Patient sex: M
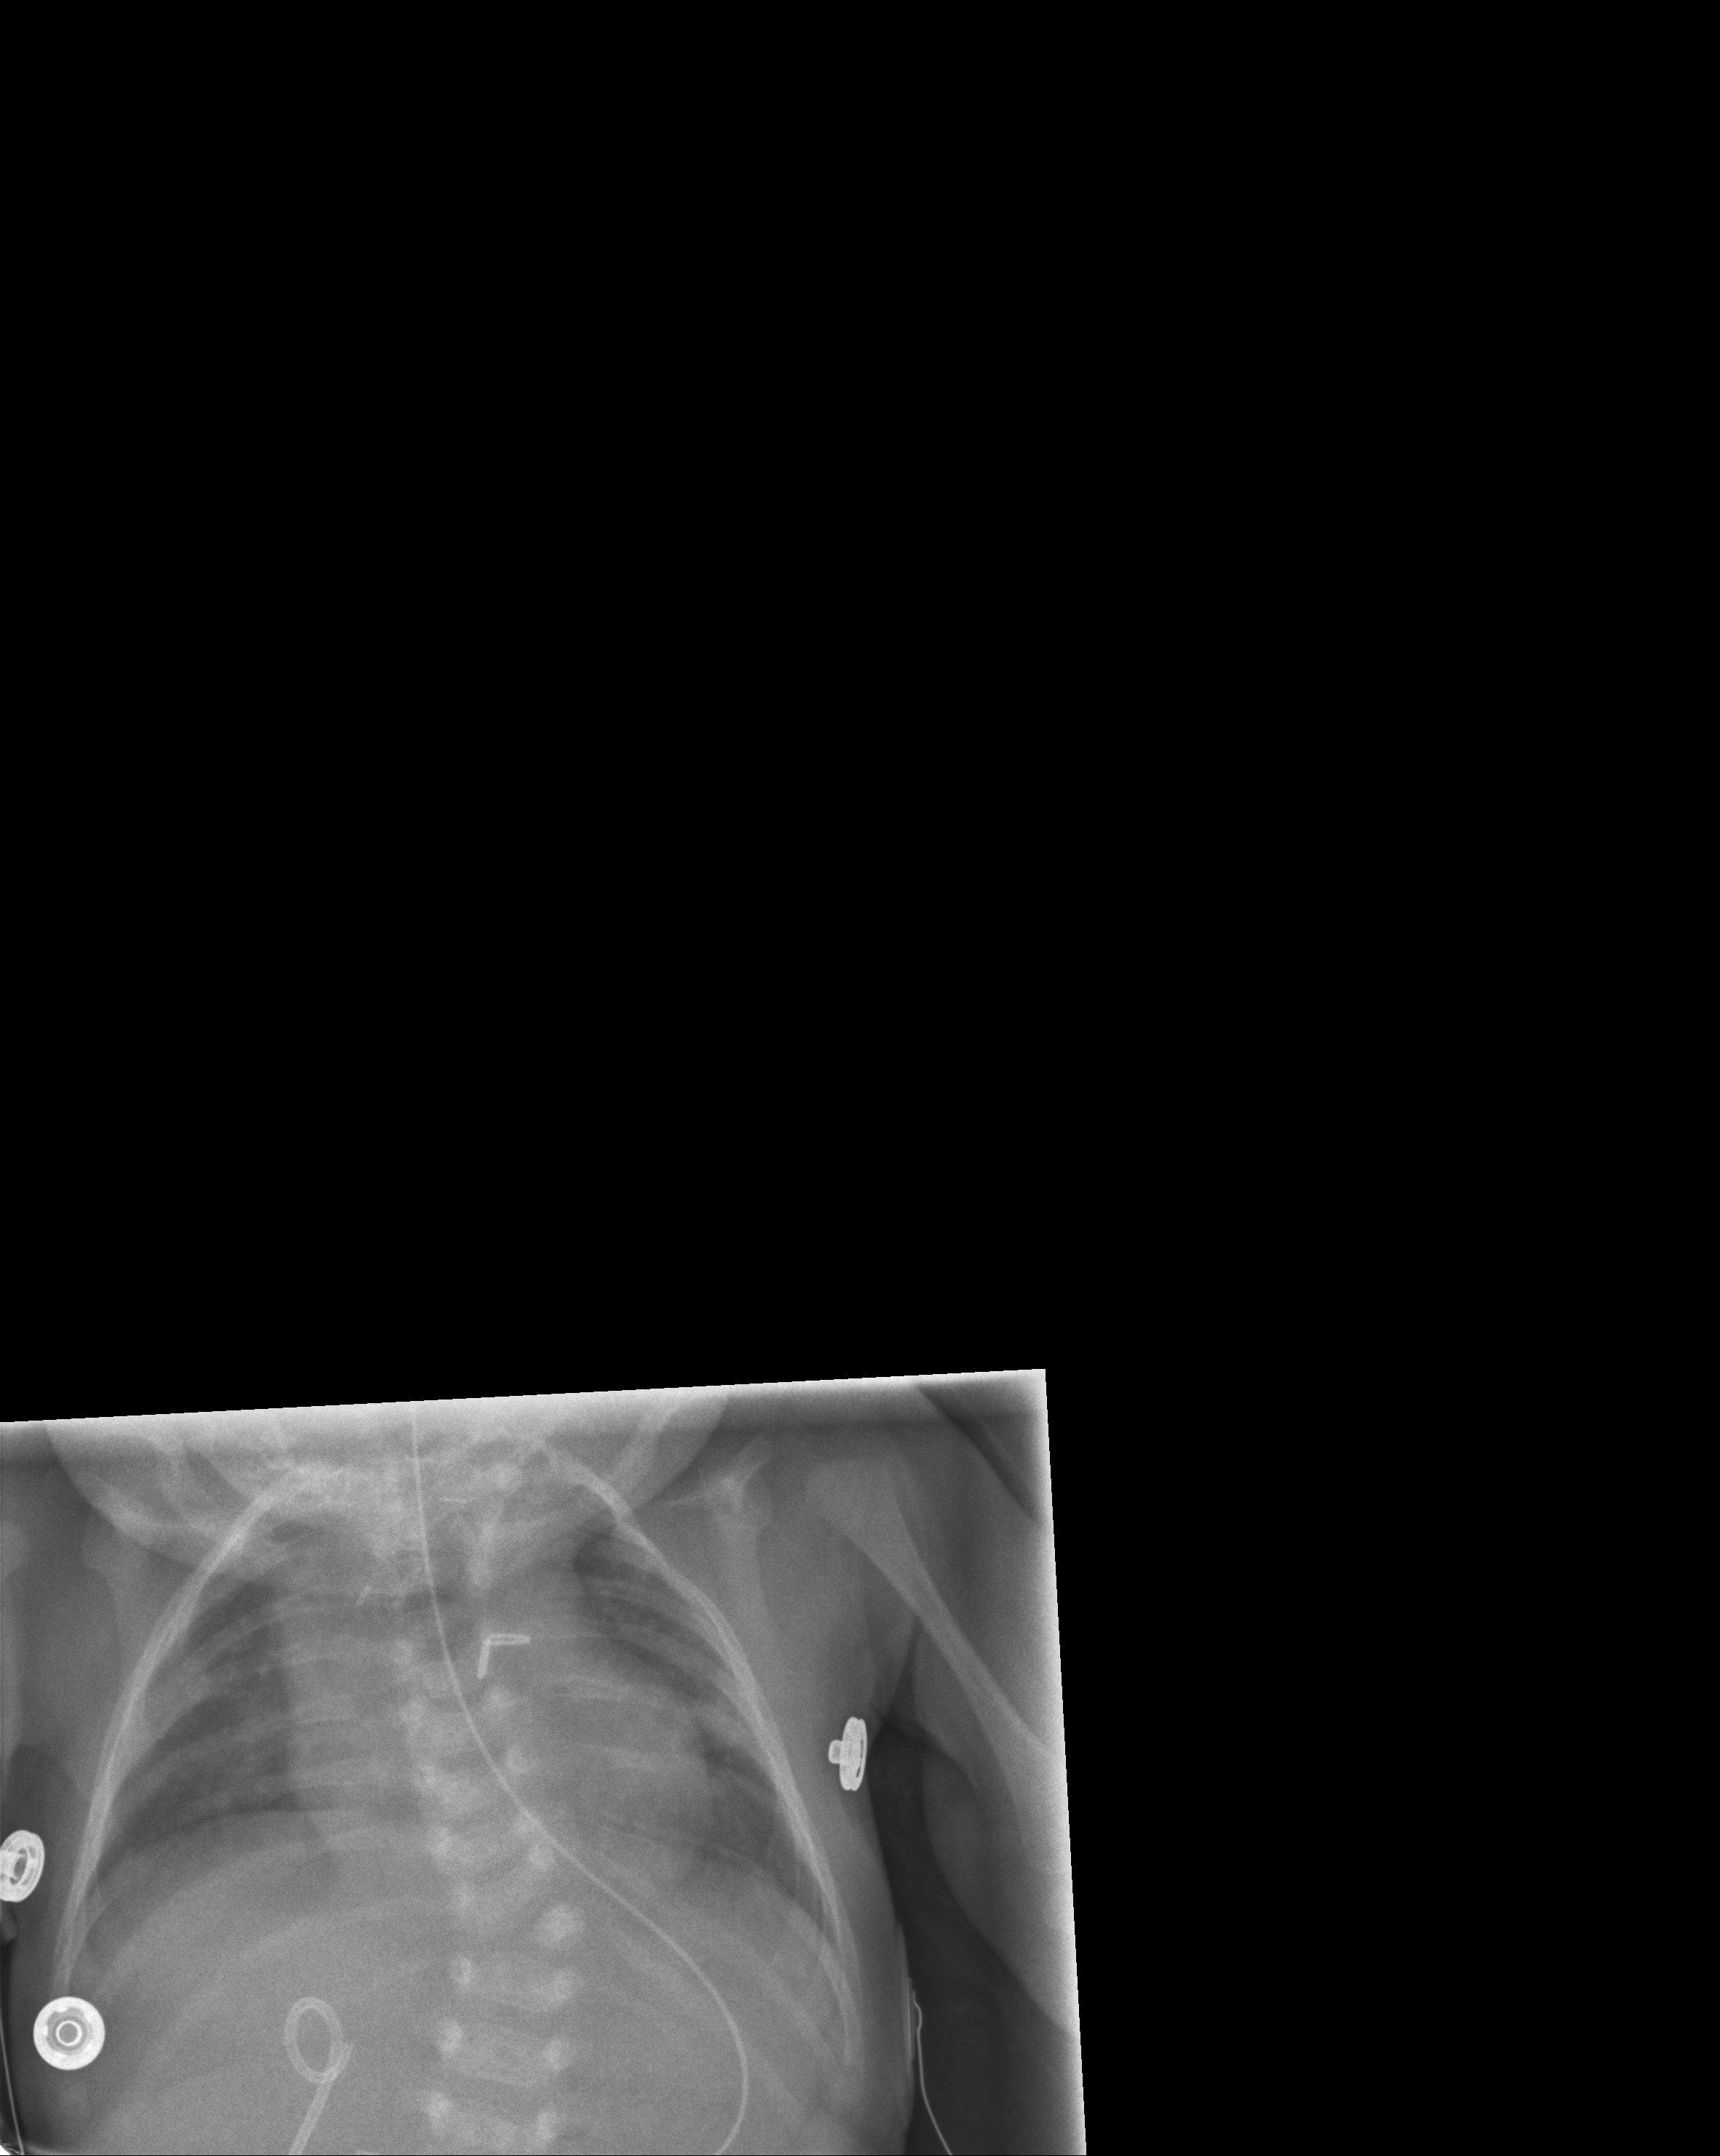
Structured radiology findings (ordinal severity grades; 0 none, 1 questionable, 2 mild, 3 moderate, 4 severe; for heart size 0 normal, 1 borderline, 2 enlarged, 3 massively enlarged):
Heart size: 0
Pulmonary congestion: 0
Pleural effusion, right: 0
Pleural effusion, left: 0
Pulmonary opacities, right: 0
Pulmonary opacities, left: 2
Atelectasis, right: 0
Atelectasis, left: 0